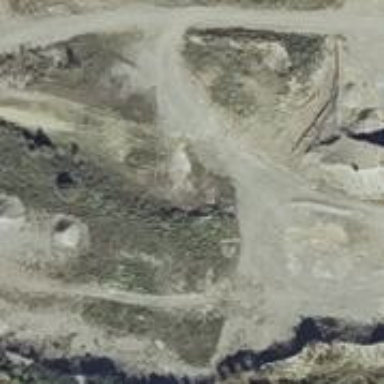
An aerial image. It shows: Quarry that is source of aggregate.